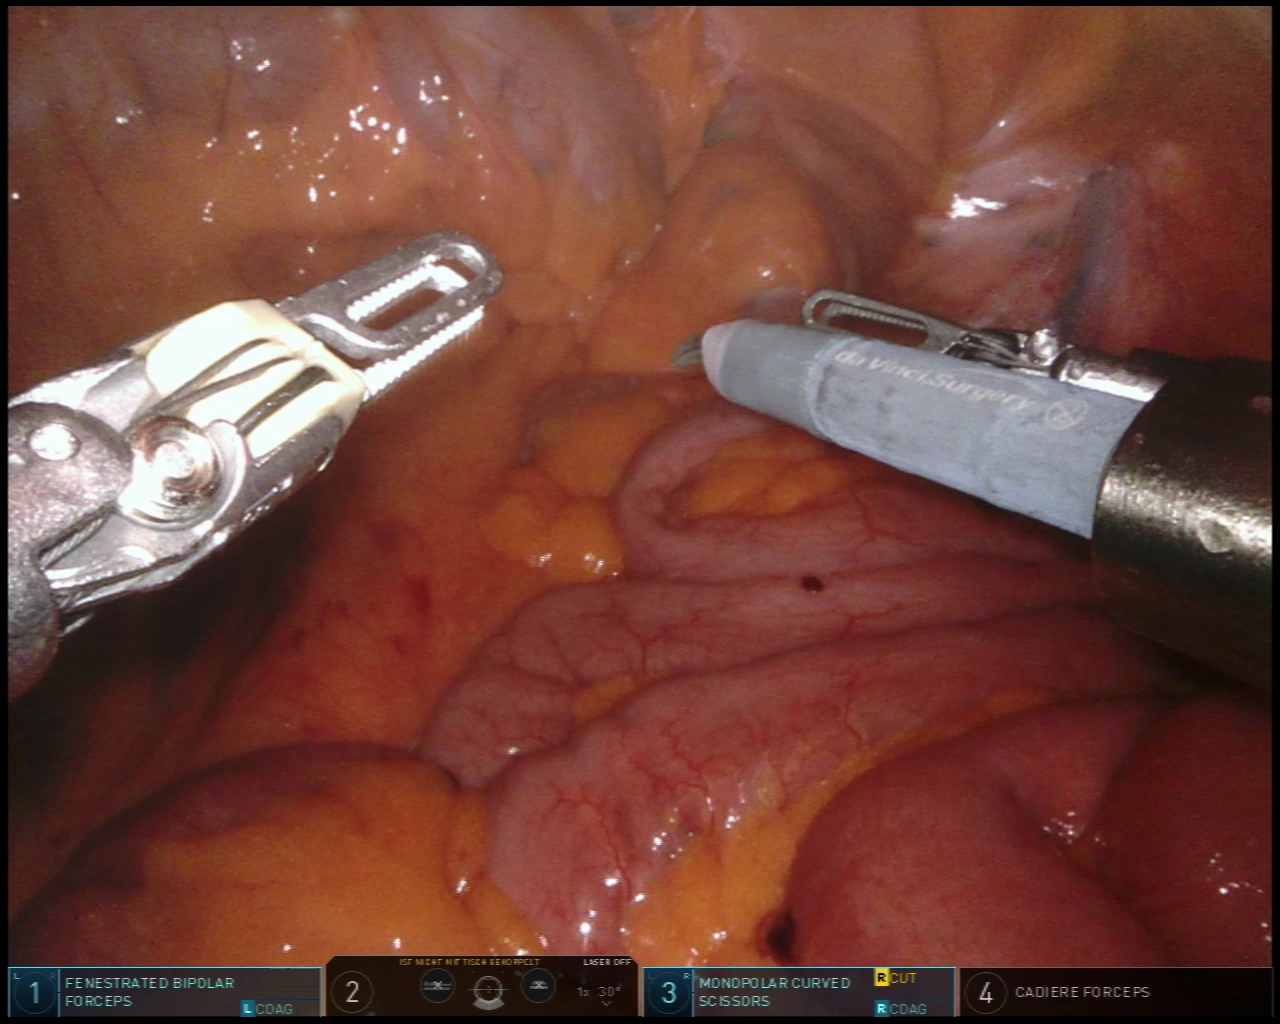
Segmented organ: small_intestine
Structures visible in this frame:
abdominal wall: yes
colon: yes
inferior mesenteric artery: no
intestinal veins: no
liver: no
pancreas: no
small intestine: yes
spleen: no
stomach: no
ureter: no
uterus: no
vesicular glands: no